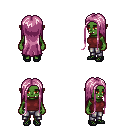
a pixel art fantasy rpg character, female body template, orc, green skin, maroon sleeveless shirt, metal pants, pink extra-long hairstyle, ghillies, four views (front, back, left, right), 2x2 character sprite sheet, small pixel art, hard edges, no anti-aliasing